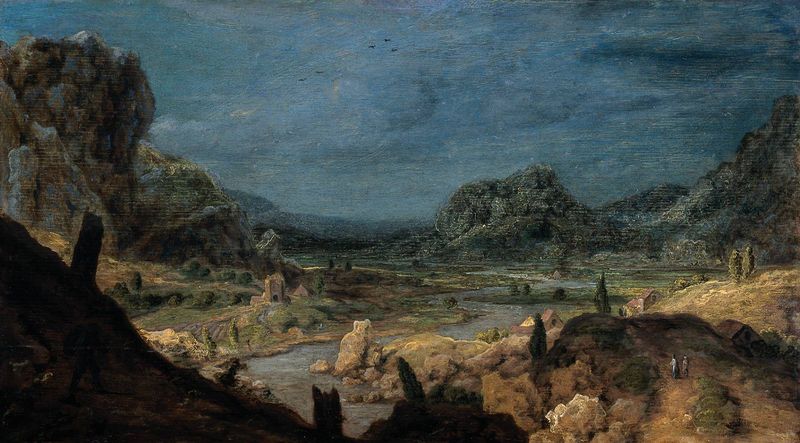
Titel: Flusstal
Künstler: Hercules Segers
Standort: Amsterdam
Institution: Rijksmuseum
Schlagwörter: baum, berg, blau, dunkel, felsen, gemälde, gewitter, himmel, mann, schatten, vogel, wasser, weiß, wolken, bäume, fluss, grün, landschaft, menschen, ocker, ufer, abend, braun, grau, hell, licht, männer, nacht, schwarz, strasse, gebäude, haus, weg, wolke, beige, alt, stein, steine, öl, bach, dämmerung, ferne, flusslauf, horizont, häuser, hügel, natur, vögel, weite, wind, büsche, flach, gebüsch, hütte, kirche, pfad, sonne, land, paar, england, tal, wald, fliegen, zypressen, düster, zwei, berge, fels, gebirge, dorf, hütten, rauh, böschung, flus, friedrich, romantik, strom, querformat, staffage, unwetter, wetter, brun, gris, homme, symbolisme, vert, lciht, stimmung, tor, village, mond, ruine, alpen, flusslandschaft, noir, maison, lac, mystisch, wanderer, vue, sombre, flusstal, gehöft, felsbrocken, orage, david, ombre, romantisme, raben, arbre, ciel, paysage, orange, peinture, verlauf, fleuve, horizon, nuit, eau, ferme, montagnes, flussbiegung, schroff, allemand, bleu, böcklin, claire, claire oscure, felschen, figures, gleithang, lumiere, montagne, nachr, ocre, pierre, pierres, pluie, riviere, spaiergänger, wolkenbündel, baumstümpfe, maisons, couple, solitude, toit, nuage, nuages, eglise, baume, rochers, papier, arbres, sapins, siedler, einsiedler, caspar, chemin, deux, triste, crepuscule, soir, tableau, lavis, oiseaux, gens, forêt, constable, blue, aquarelle, désolation, personnages, peuple, vide, pas, personnes, peur, silence, falaise, cours, roche, tempête, wacholder, collines, personnage, mäandernd, vallée, pätinir, ruisseau, roches, paix, foncé, val, valon, verts, promener, promenent